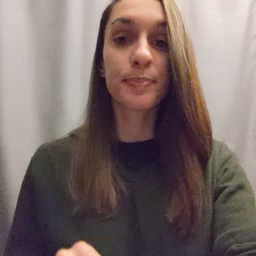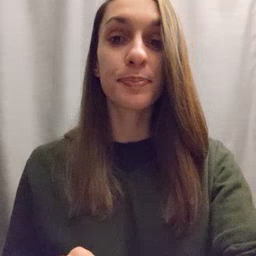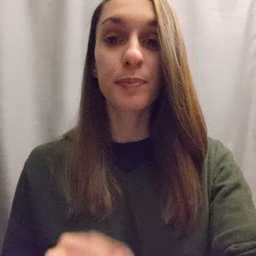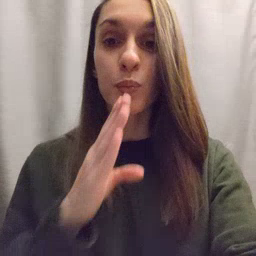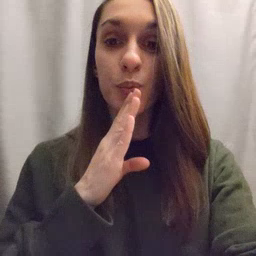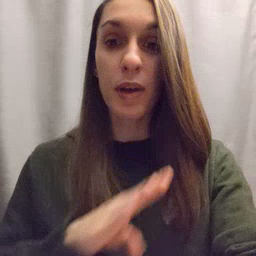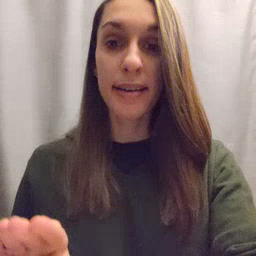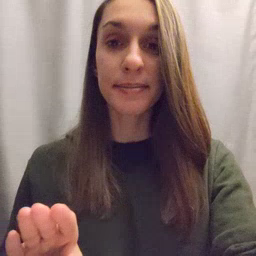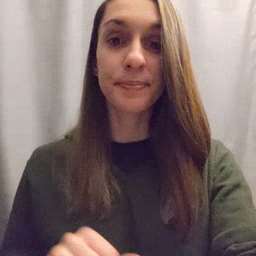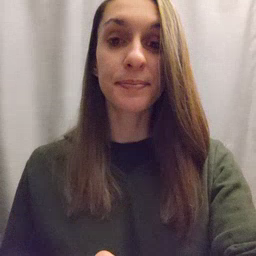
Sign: quiet